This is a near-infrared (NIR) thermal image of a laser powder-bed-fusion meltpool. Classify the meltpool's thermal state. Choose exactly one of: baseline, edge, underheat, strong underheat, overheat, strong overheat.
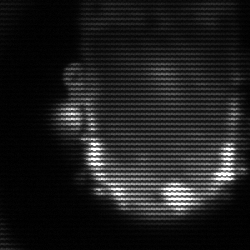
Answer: baseline